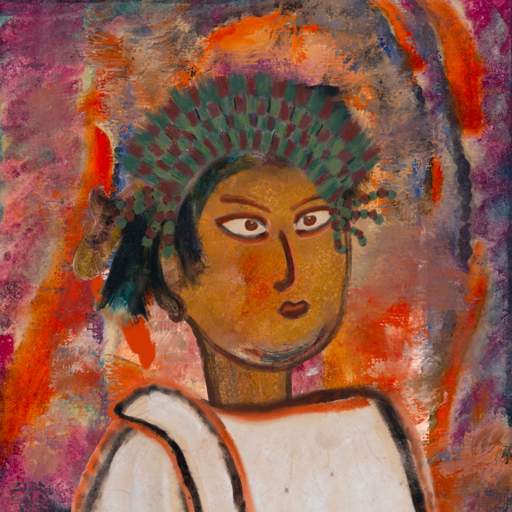
Background: Experience, Head And Neck Side: Pipe, Face Side: Roy_Bahadur, Bust: Roy_Bahadur, Hair Side: Pipe, Head Accessory: After_Raid_Crown, Second Necklace: Blank, Necklace: Blank, Baby: Blank